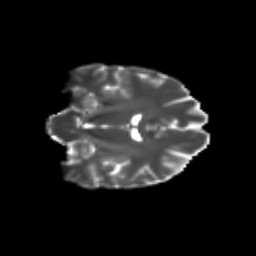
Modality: T2w
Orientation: coronal
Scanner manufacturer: siemens
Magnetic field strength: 3 T
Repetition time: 9.2 s
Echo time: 0.084 s